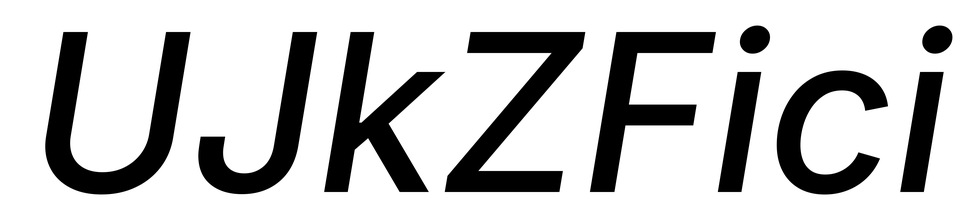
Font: Inter-Italic_Medium_Italic